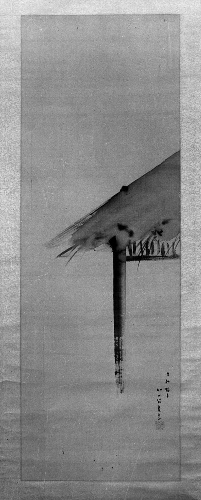
Artist: Kikuchi Yōsai
Artist bio: Japanese, 1788–1878
Date: dated 1867
Object type: Hanging scroll
Classification: Paintings
Medium: Hanging scroll; ink and color on silk
Culture: Japan
Period: Edo period (1615–1868)
Dimensions: 46 5/8 x 15 1/2 in. (118.4 x 39.4 cm)
Department: Asian Art
Credit line: The Howard Mansfield Collection, Purchase, Rogers Fund, 1936
Accession year: 1936
Repository: Metropolitan Museum of Art, New York, NY
Tags: Roofs